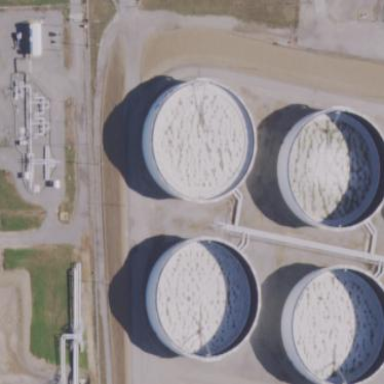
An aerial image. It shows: Storage tank created as man-made structure.